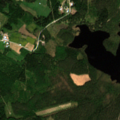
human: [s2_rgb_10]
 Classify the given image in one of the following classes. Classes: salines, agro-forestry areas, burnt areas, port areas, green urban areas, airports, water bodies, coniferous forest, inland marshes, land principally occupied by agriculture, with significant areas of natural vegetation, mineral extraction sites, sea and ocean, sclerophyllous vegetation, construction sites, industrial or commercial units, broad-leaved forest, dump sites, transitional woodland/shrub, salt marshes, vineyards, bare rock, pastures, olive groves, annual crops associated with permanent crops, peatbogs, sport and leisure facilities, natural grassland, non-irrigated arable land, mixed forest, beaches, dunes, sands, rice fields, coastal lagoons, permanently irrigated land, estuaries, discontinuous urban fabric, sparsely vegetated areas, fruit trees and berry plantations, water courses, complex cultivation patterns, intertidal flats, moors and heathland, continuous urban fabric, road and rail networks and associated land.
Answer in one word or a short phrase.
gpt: coniferous forest, mixed forest, water bodies